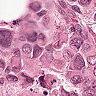
Metastatic tissue present: yes